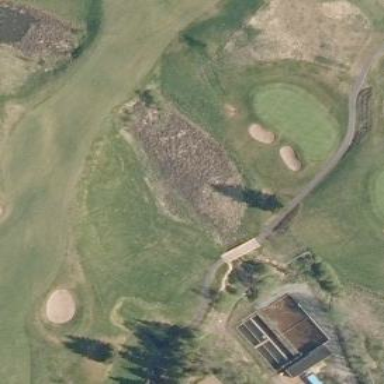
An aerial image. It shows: Picturesque scene of golf course with lateral water hazard.